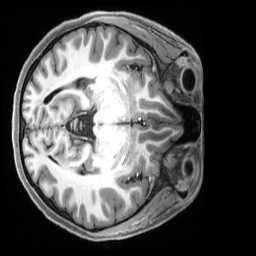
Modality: T1w
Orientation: axial
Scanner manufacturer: siemens
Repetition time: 2.5 s
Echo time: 0.00231 s